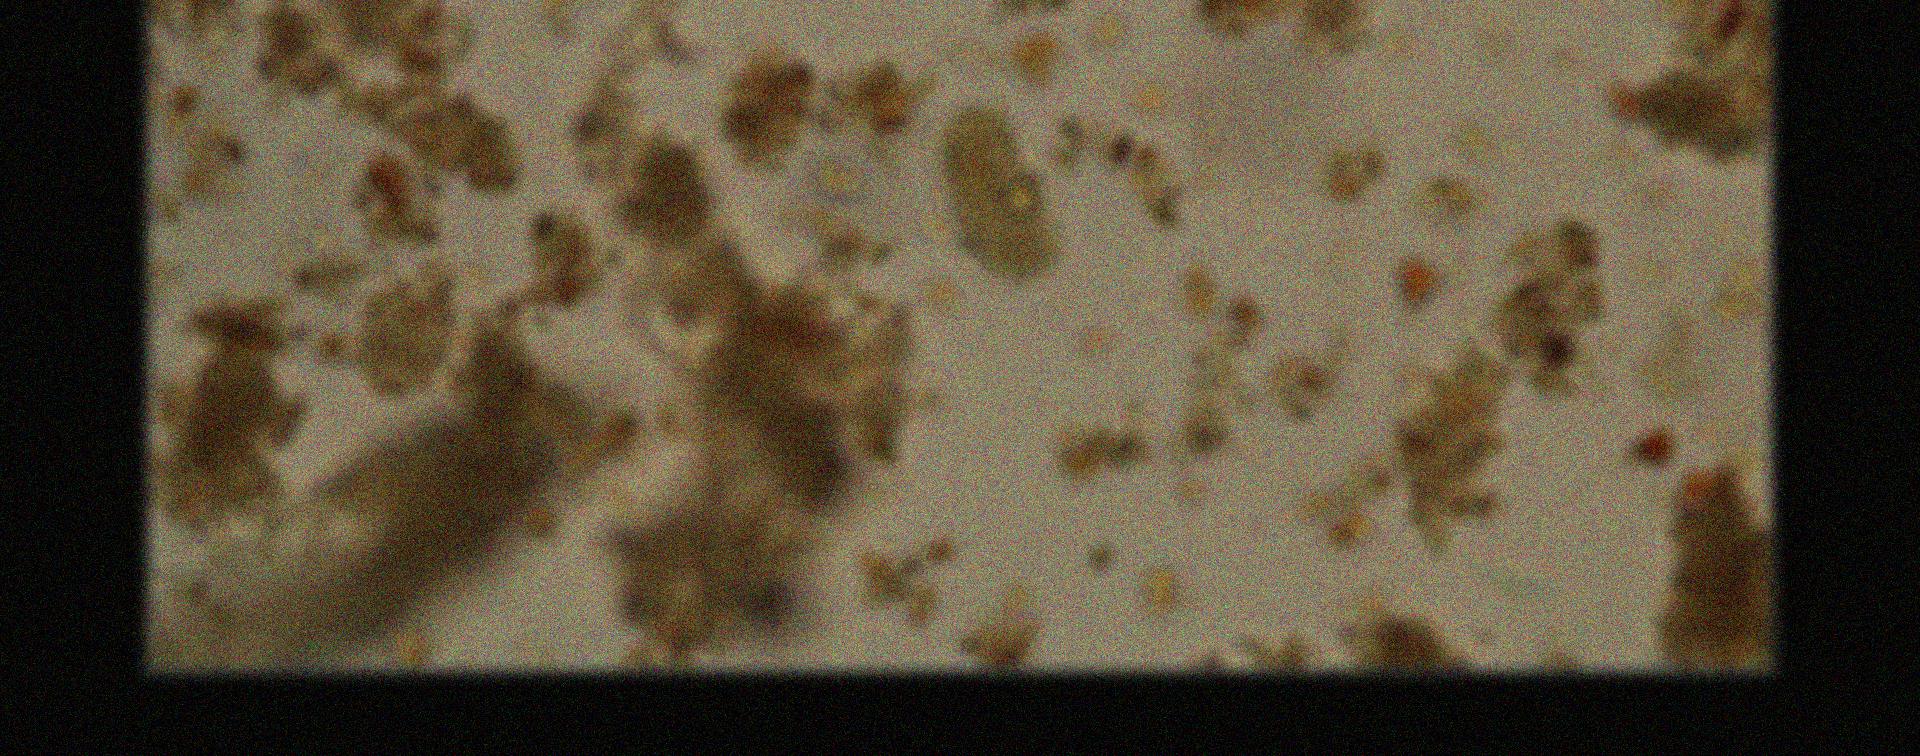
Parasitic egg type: Hookworm egg